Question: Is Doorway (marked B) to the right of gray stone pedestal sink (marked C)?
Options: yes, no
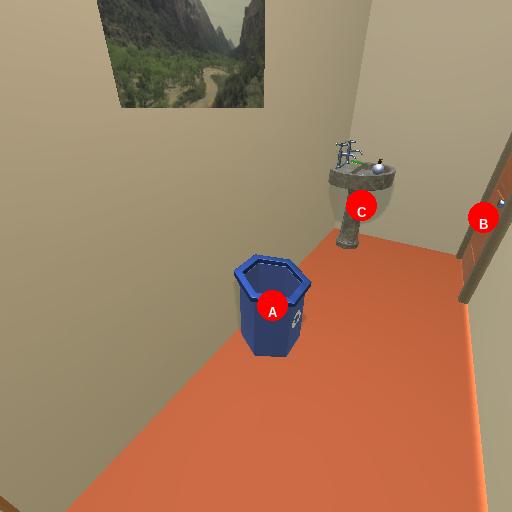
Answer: yes